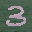
Label: 3